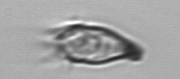
Label: Paratontonia_gracillima